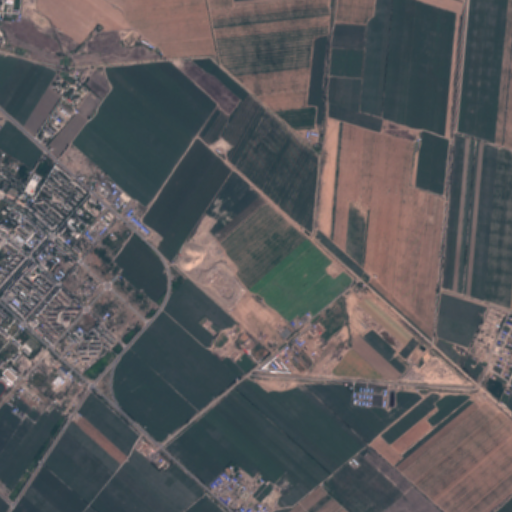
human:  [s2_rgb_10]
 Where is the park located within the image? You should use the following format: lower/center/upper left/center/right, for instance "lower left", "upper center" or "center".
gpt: The park is located in the center left of the image.
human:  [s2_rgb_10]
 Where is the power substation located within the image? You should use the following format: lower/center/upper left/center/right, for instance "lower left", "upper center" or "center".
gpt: The power substation is located in the upper left of the image.
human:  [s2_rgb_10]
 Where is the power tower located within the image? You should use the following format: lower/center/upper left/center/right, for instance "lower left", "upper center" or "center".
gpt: The power tower is located in the upper left of the image.
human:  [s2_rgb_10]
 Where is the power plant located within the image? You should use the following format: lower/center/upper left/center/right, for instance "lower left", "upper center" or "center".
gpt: There is no power plant in the image.